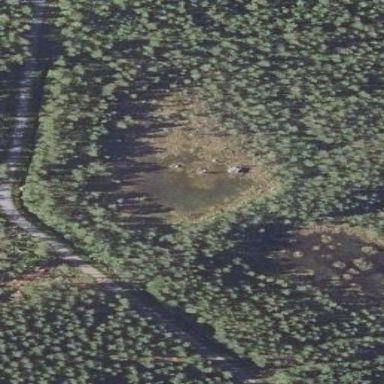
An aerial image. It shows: Bog wetland.